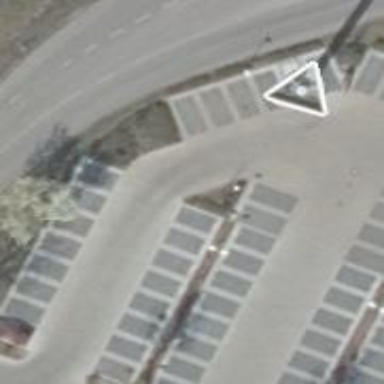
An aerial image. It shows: Parking aisle designated as service road.